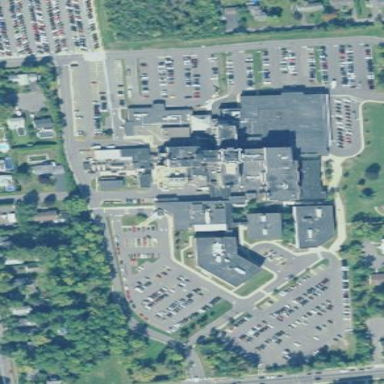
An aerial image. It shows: Hospital providing healthcare services.